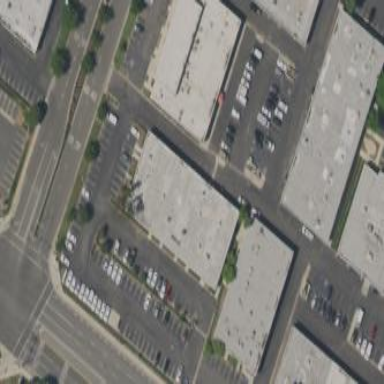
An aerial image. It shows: Commercial building.